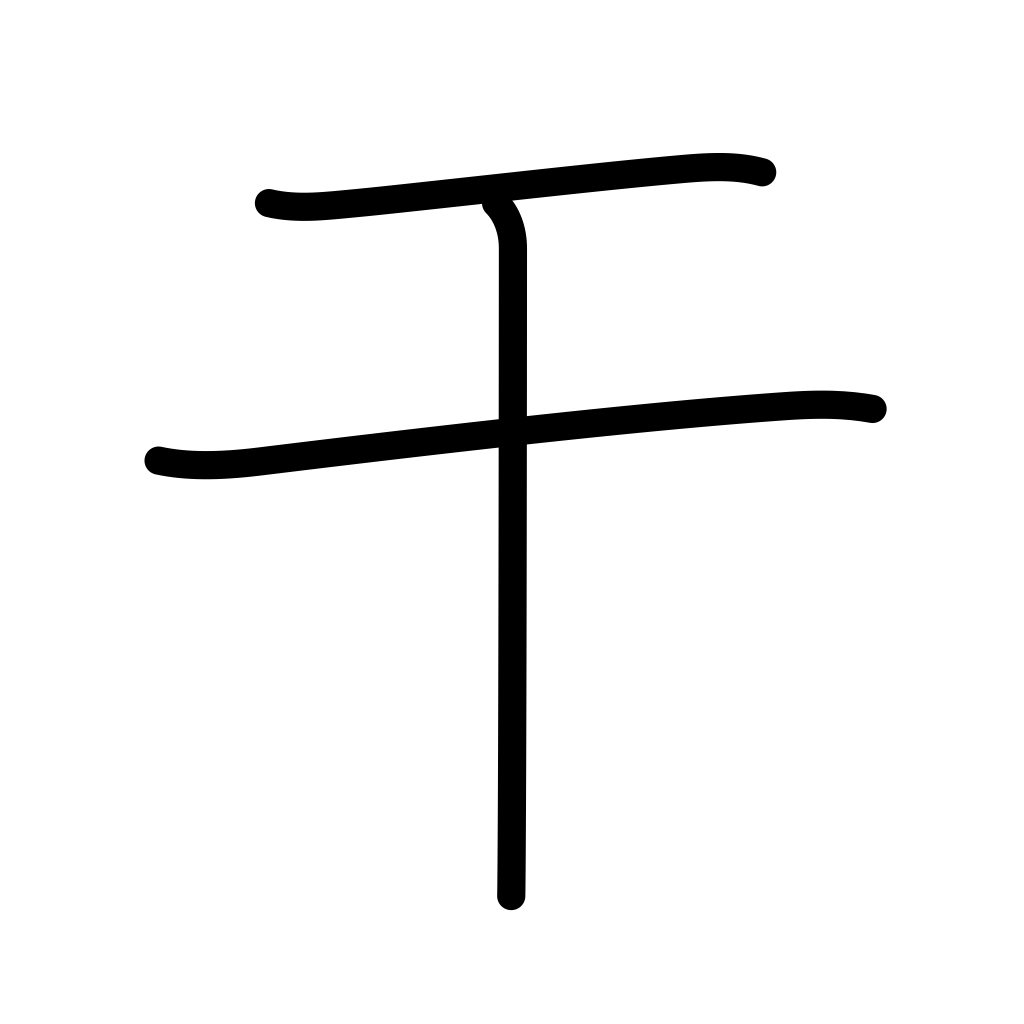
Meaning: dry, parch, ebb, recede, interfere, intercede